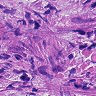
Metastatic tissue present: yes